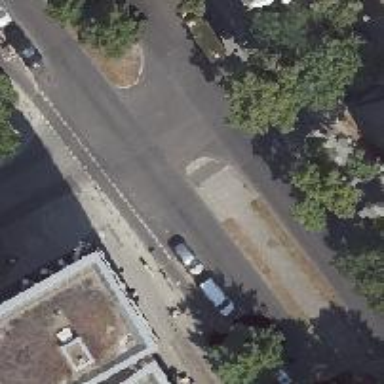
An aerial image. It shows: Unmarked crossing with pedestrian island.